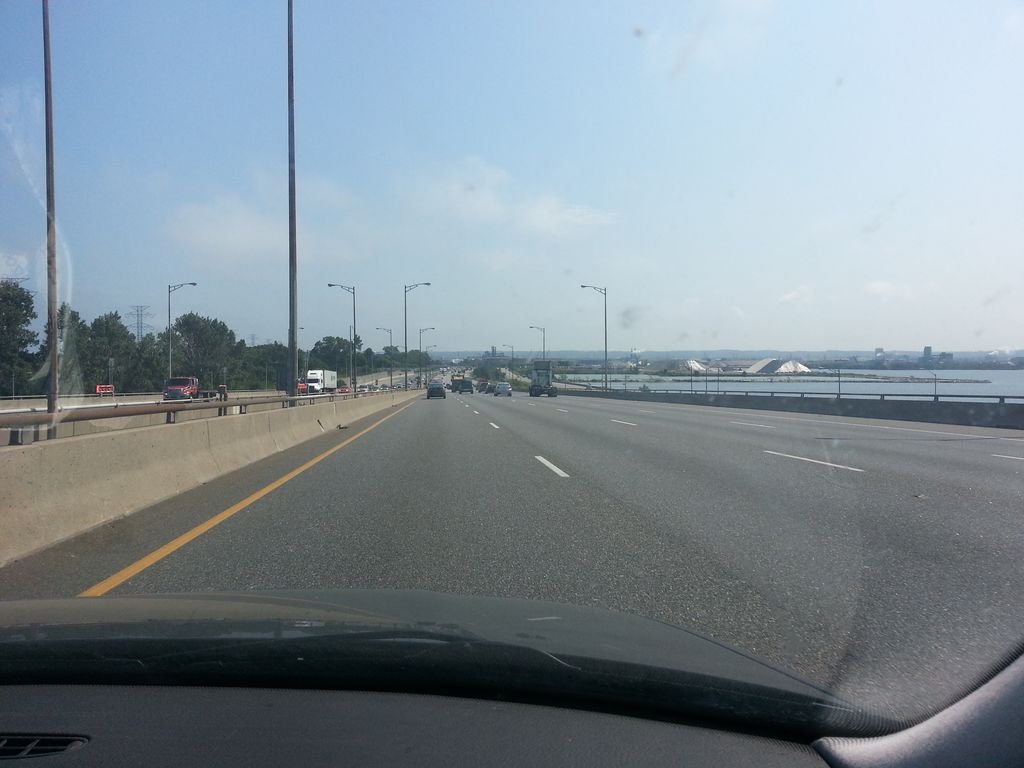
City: hamilton